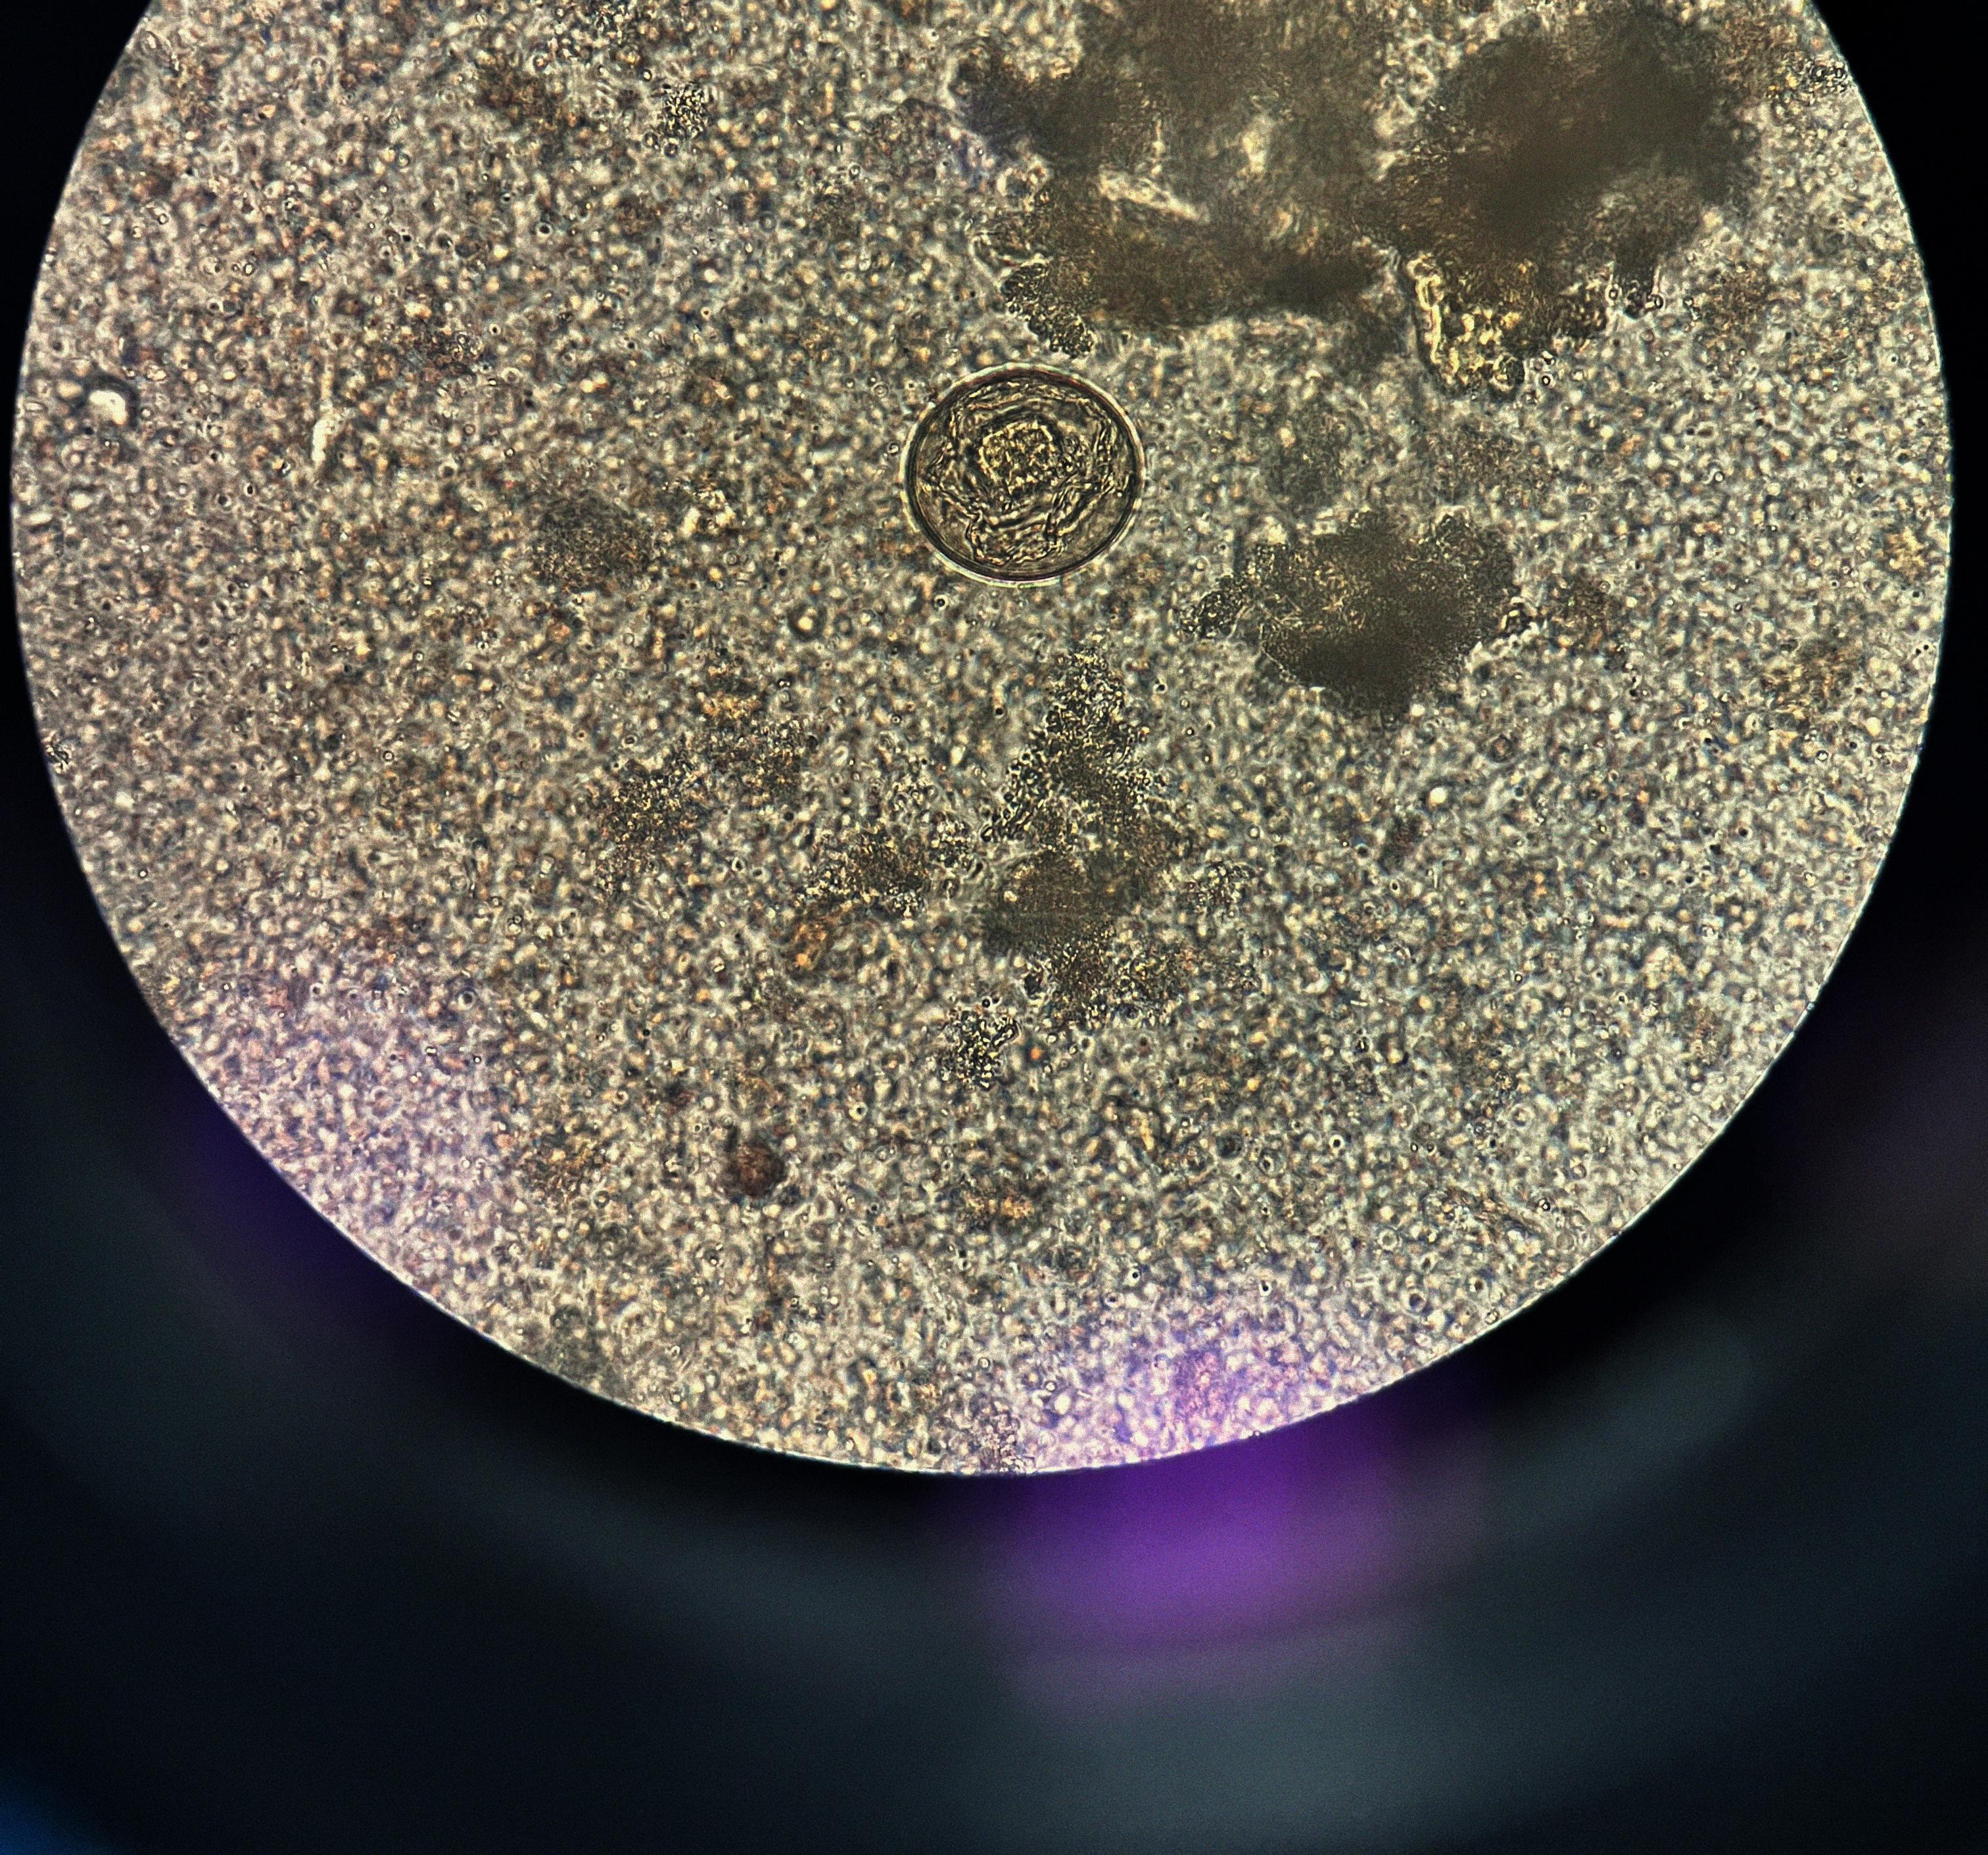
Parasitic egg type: Hymenolepis diminuta